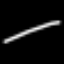
Label: line